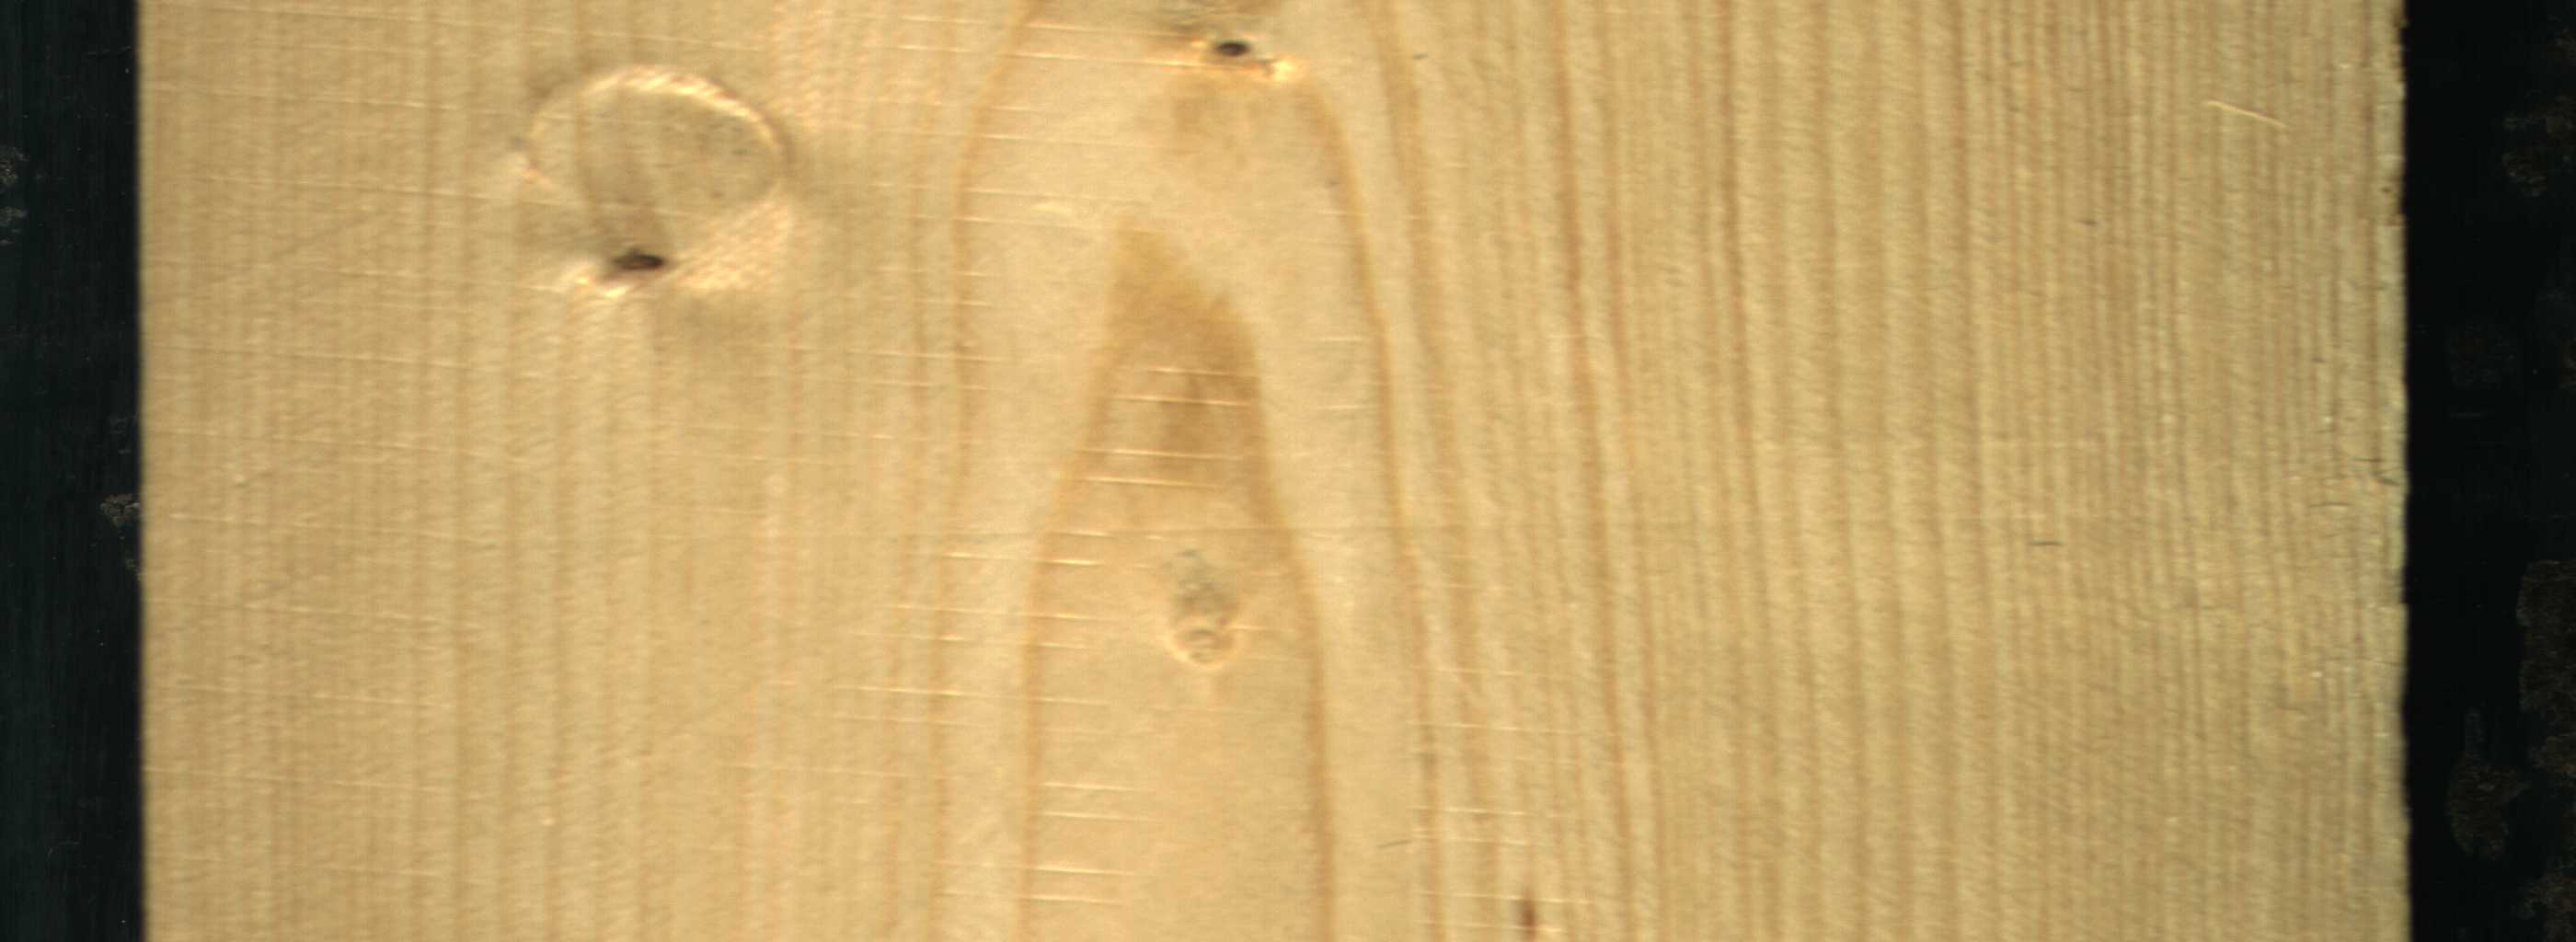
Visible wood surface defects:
Live_Knot
Live_Knot